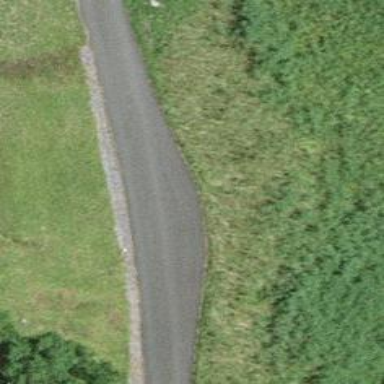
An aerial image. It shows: Passing place on the road.